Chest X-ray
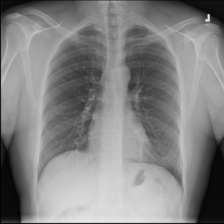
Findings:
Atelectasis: negative
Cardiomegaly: negative
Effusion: negative
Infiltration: negative
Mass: negative
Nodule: negative
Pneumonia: negative
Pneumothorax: negative
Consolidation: negative
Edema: negative
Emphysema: negative
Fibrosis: negative
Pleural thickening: negative
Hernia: negative